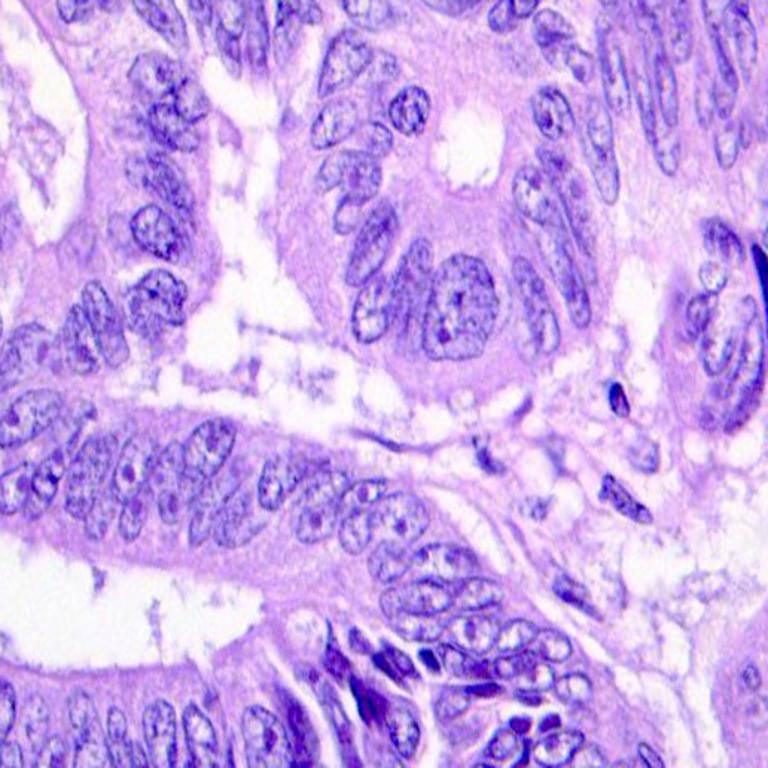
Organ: colon
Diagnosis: adenocarcinomas